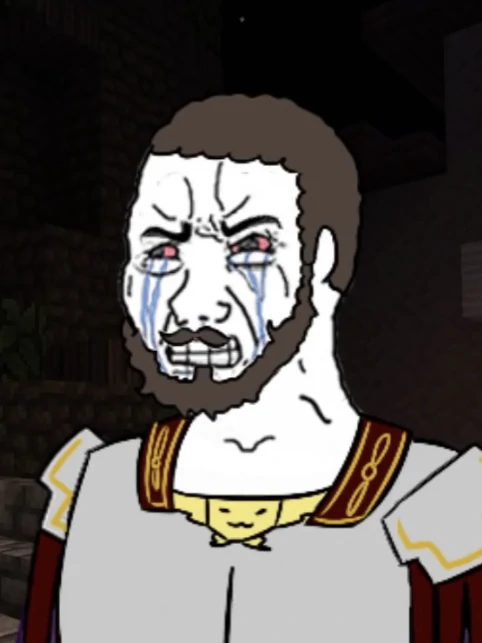
Label: 5_Wojak_with_Background